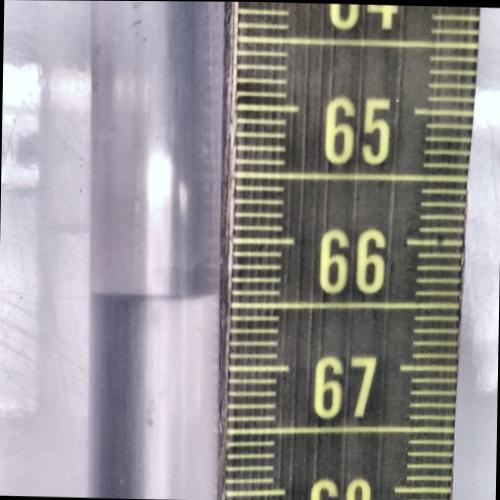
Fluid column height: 66.4 cm